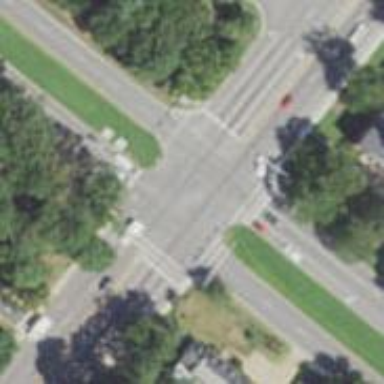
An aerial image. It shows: Marked road crossing.